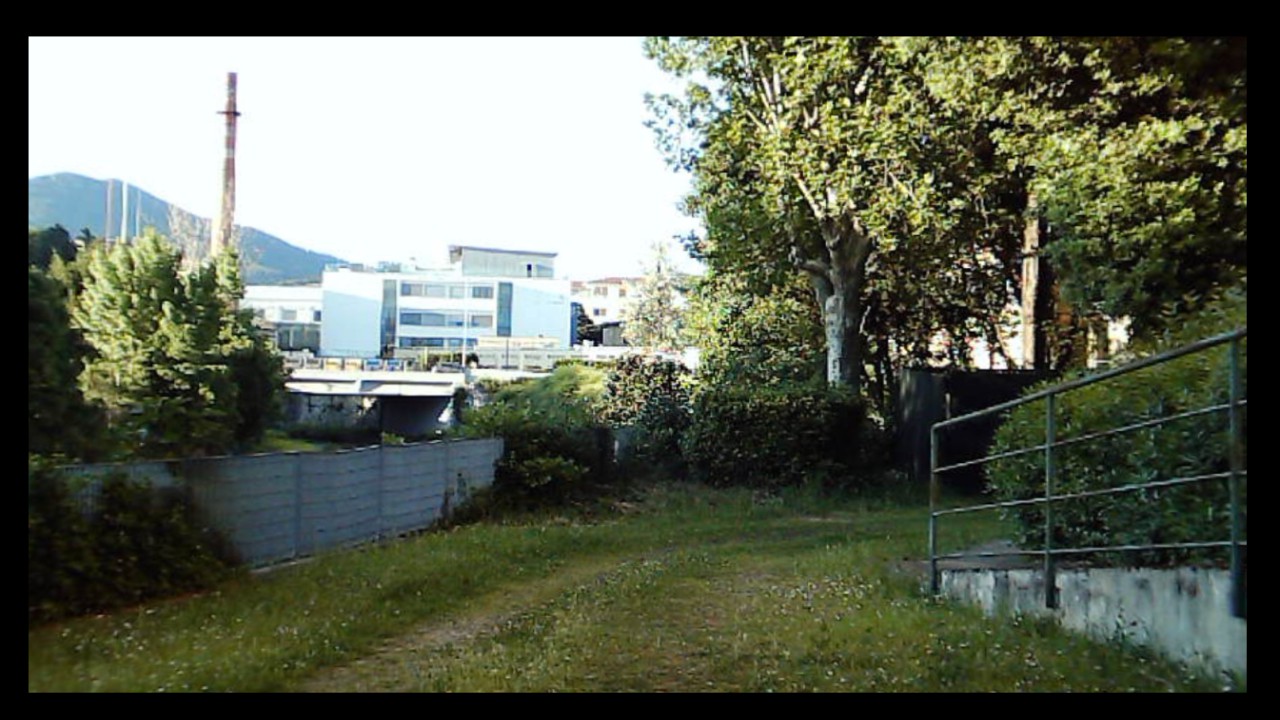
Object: DJI Tello EDU

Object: DarwinFPV cineape20